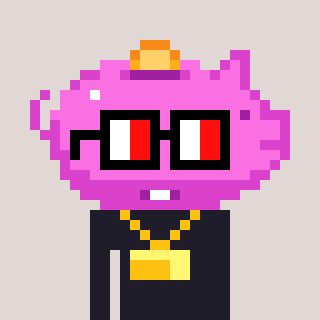
a pixel art character with square glasses with black frames and red eyes, a piggybank-shaped head and a grayscale-colored body on a warm background